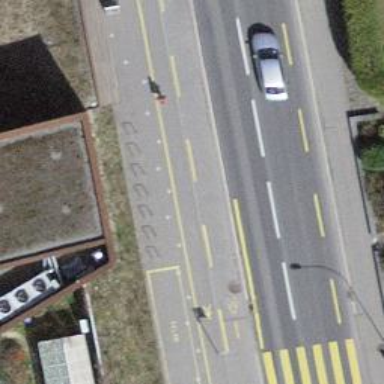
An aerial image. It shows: Bicycle parking area with rack.